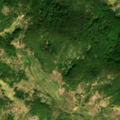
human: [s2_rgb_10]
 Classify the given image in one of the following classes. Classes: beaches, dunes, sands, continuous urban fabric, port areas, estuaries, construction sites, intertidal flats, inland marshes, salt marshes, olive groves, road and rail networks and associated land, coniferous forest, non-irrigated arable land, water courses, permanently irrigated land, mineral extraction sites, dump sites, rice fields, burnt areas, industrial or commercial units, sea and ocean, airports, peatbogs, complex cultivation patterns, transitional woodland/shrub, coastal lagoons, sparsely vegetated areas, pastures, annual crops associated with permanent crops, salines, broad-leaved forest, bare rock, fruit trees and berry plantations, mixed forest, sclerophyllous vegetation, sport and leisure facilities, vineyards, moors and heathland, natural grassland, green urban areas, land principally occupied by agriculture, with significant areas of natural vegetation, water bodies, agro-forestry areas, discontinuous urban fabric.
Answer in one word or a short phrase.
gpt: broad-leaved forest, transitional woodland/shrub